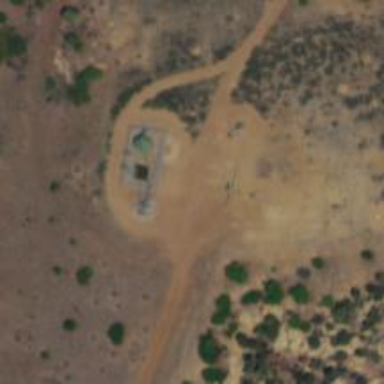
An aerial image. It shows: Storage tank with man-made structure.